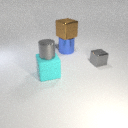
large blue metal cylinder below large brown metal cube